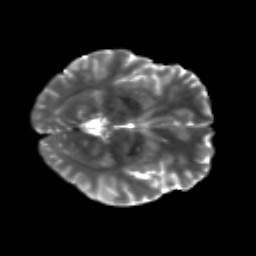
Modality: T2w
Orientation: axial
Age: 22
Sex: male
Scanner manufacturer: siemens
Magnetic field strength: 3 T
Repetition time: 8.8 s
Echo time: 0.085 s